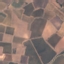
Land use / land cover: PermanentCrop